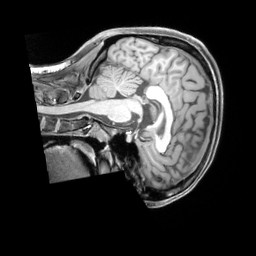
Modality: T1w
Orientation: sagittal
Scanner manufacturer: siemens
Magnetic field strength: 3 T
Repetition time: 2.3 s
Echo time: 0.00226 s